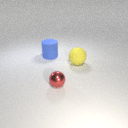
small red metal sphere to the left of large yellow rubber sphere